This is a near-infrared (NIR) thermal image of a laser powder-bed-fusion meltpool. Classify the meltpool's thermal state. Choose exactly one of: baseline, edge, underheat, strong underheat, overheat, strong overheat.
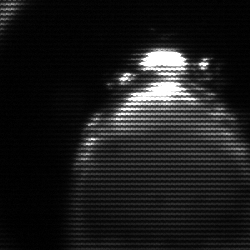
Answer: edge